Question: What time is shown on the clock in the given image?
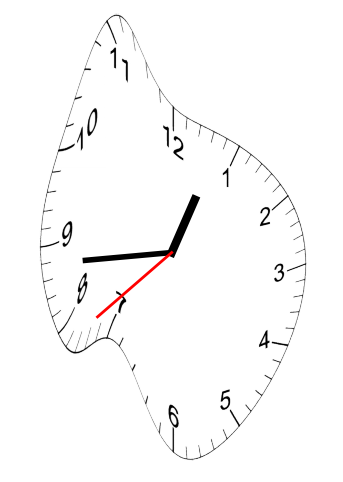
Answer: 12:43:38